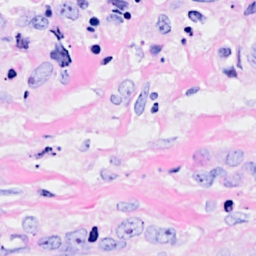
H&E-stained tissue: Breast